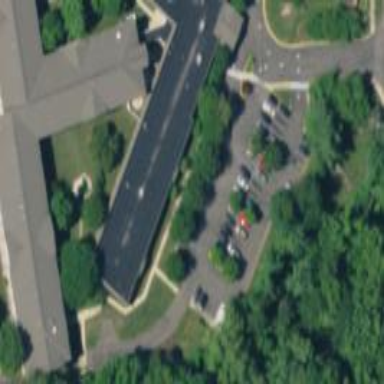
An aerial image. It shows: Parking area with surface.